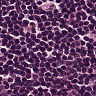
Metastatic tissue present: yes